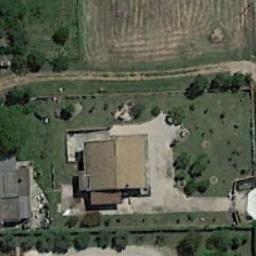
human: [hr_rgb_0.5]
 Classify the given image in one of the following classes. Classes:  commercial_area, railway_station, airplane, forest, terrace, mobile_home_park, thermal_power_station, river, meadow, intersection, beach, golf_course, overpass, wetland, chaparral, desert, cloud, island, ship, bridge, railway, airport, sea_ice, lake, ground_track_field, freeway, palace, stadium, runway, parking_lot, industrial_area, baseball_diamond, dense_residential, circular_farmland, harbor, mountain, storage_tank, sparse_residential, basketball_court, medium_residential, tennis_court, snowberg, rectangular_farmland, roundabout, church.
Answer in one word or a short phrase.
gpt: sparse_residential